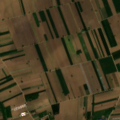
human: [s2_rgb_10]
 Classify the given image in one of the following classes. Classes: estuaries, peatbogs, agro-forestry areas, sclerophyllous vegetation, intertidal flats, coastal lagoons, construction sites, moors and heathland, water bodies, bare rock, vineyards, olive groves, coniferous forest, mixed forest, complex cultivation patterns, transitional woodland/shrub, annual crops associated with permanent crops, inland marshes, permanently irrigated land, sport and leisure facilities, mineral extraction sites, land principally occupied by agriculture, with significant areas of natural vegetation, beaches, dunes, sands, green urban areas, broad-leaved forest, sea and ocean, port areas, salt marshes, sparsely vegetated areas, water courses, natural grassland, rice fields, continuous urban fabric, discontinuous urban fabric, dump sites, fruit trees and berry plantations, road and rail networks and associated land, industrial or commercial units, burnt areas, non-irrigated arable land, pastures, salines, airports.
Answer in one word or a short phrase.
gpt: non-irrigated arable land, land principally occupied by agriculture, with significant areas of natural vegetation